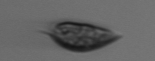
Label: Prorocentrum_triestinum